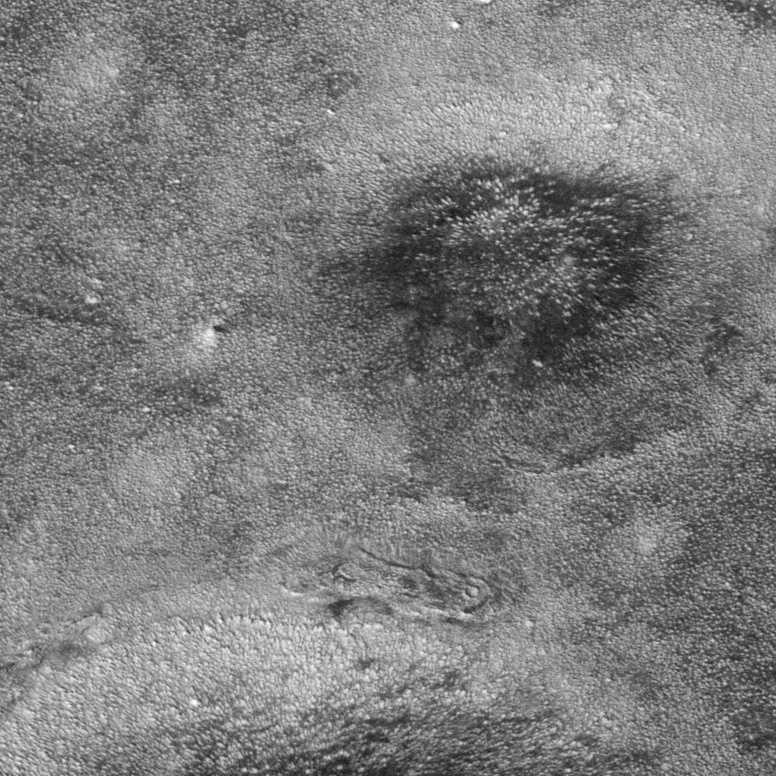
Label: dustdevil